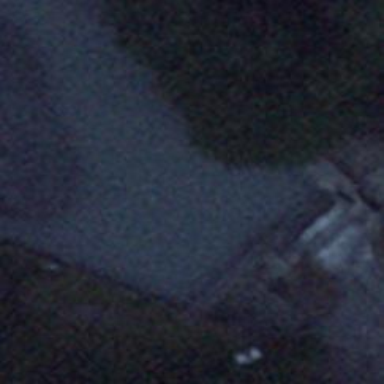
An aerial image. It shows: Weir along the waterway.